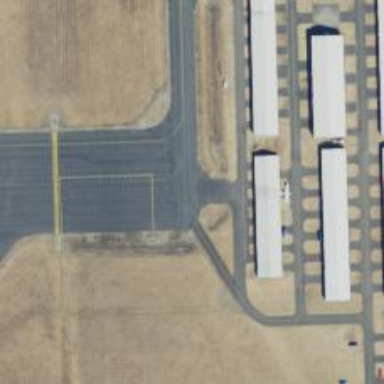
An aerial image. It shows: View of taxiway at the airport.